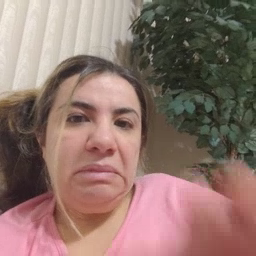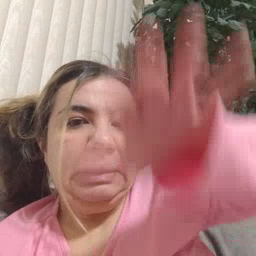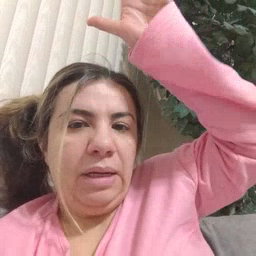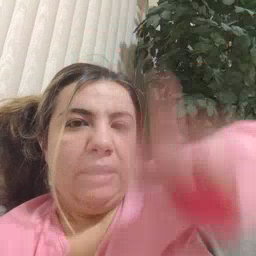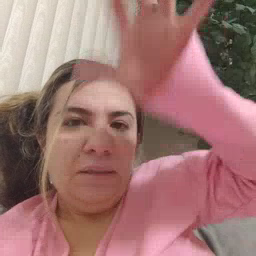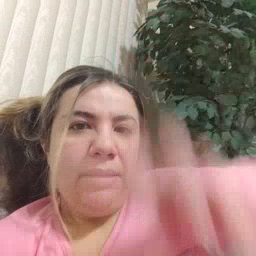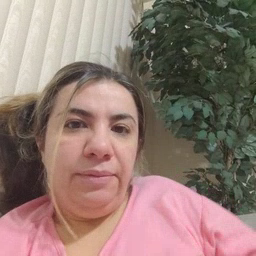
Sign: alligator